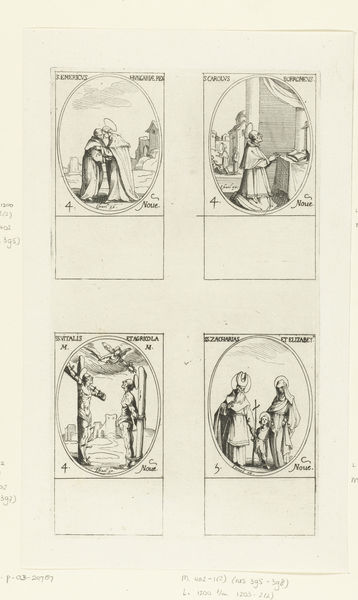
Titel: Heilige Emeric van Hongarije, Heilige Carolus Borromaeus, Heilige Vitalis en Heilige Agricola van Bologna, Heilige Zacharias en Heilige Elizabeth met de Heilige Johannes de Doper (4-5 november)
Künstler: Jacques Callot
Standort: Amsterdam
Institution: Rijksmuseum
Schlagwörter: church, men, people, priest, white, black, woman, picture, pictures, angel, cloud, clouds, man, sky, building, drawing, black and white, frame, oval, illustration, saint, cross, wings, crucifixion, small, ink, jesus, prayer, square, engraving, pencil, medieval, god, book, christ, pale, four, christian, kneeling, round, pray, praying, reformation, text, pole, words, crucify, halo, kneel, numbers, cards, sketches, panels, line drawing, tarot, bishop